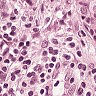
Metastatic tissue present: yes